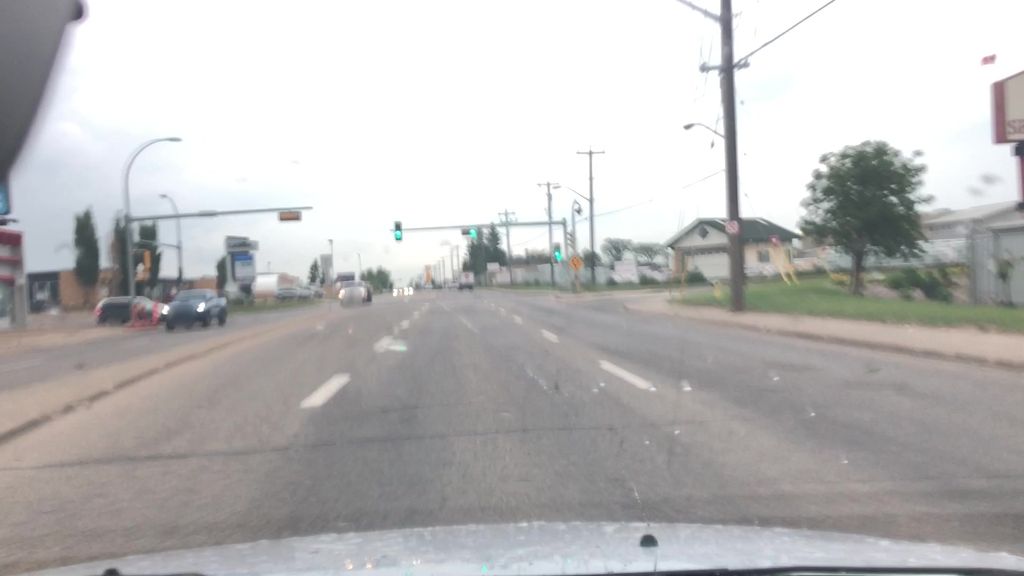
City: edmonton